Field crop: tomato
Growth stage: 1
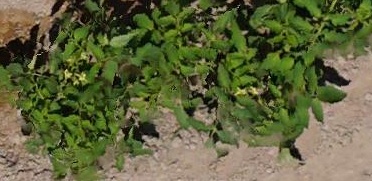
Species: tomato